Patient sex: M
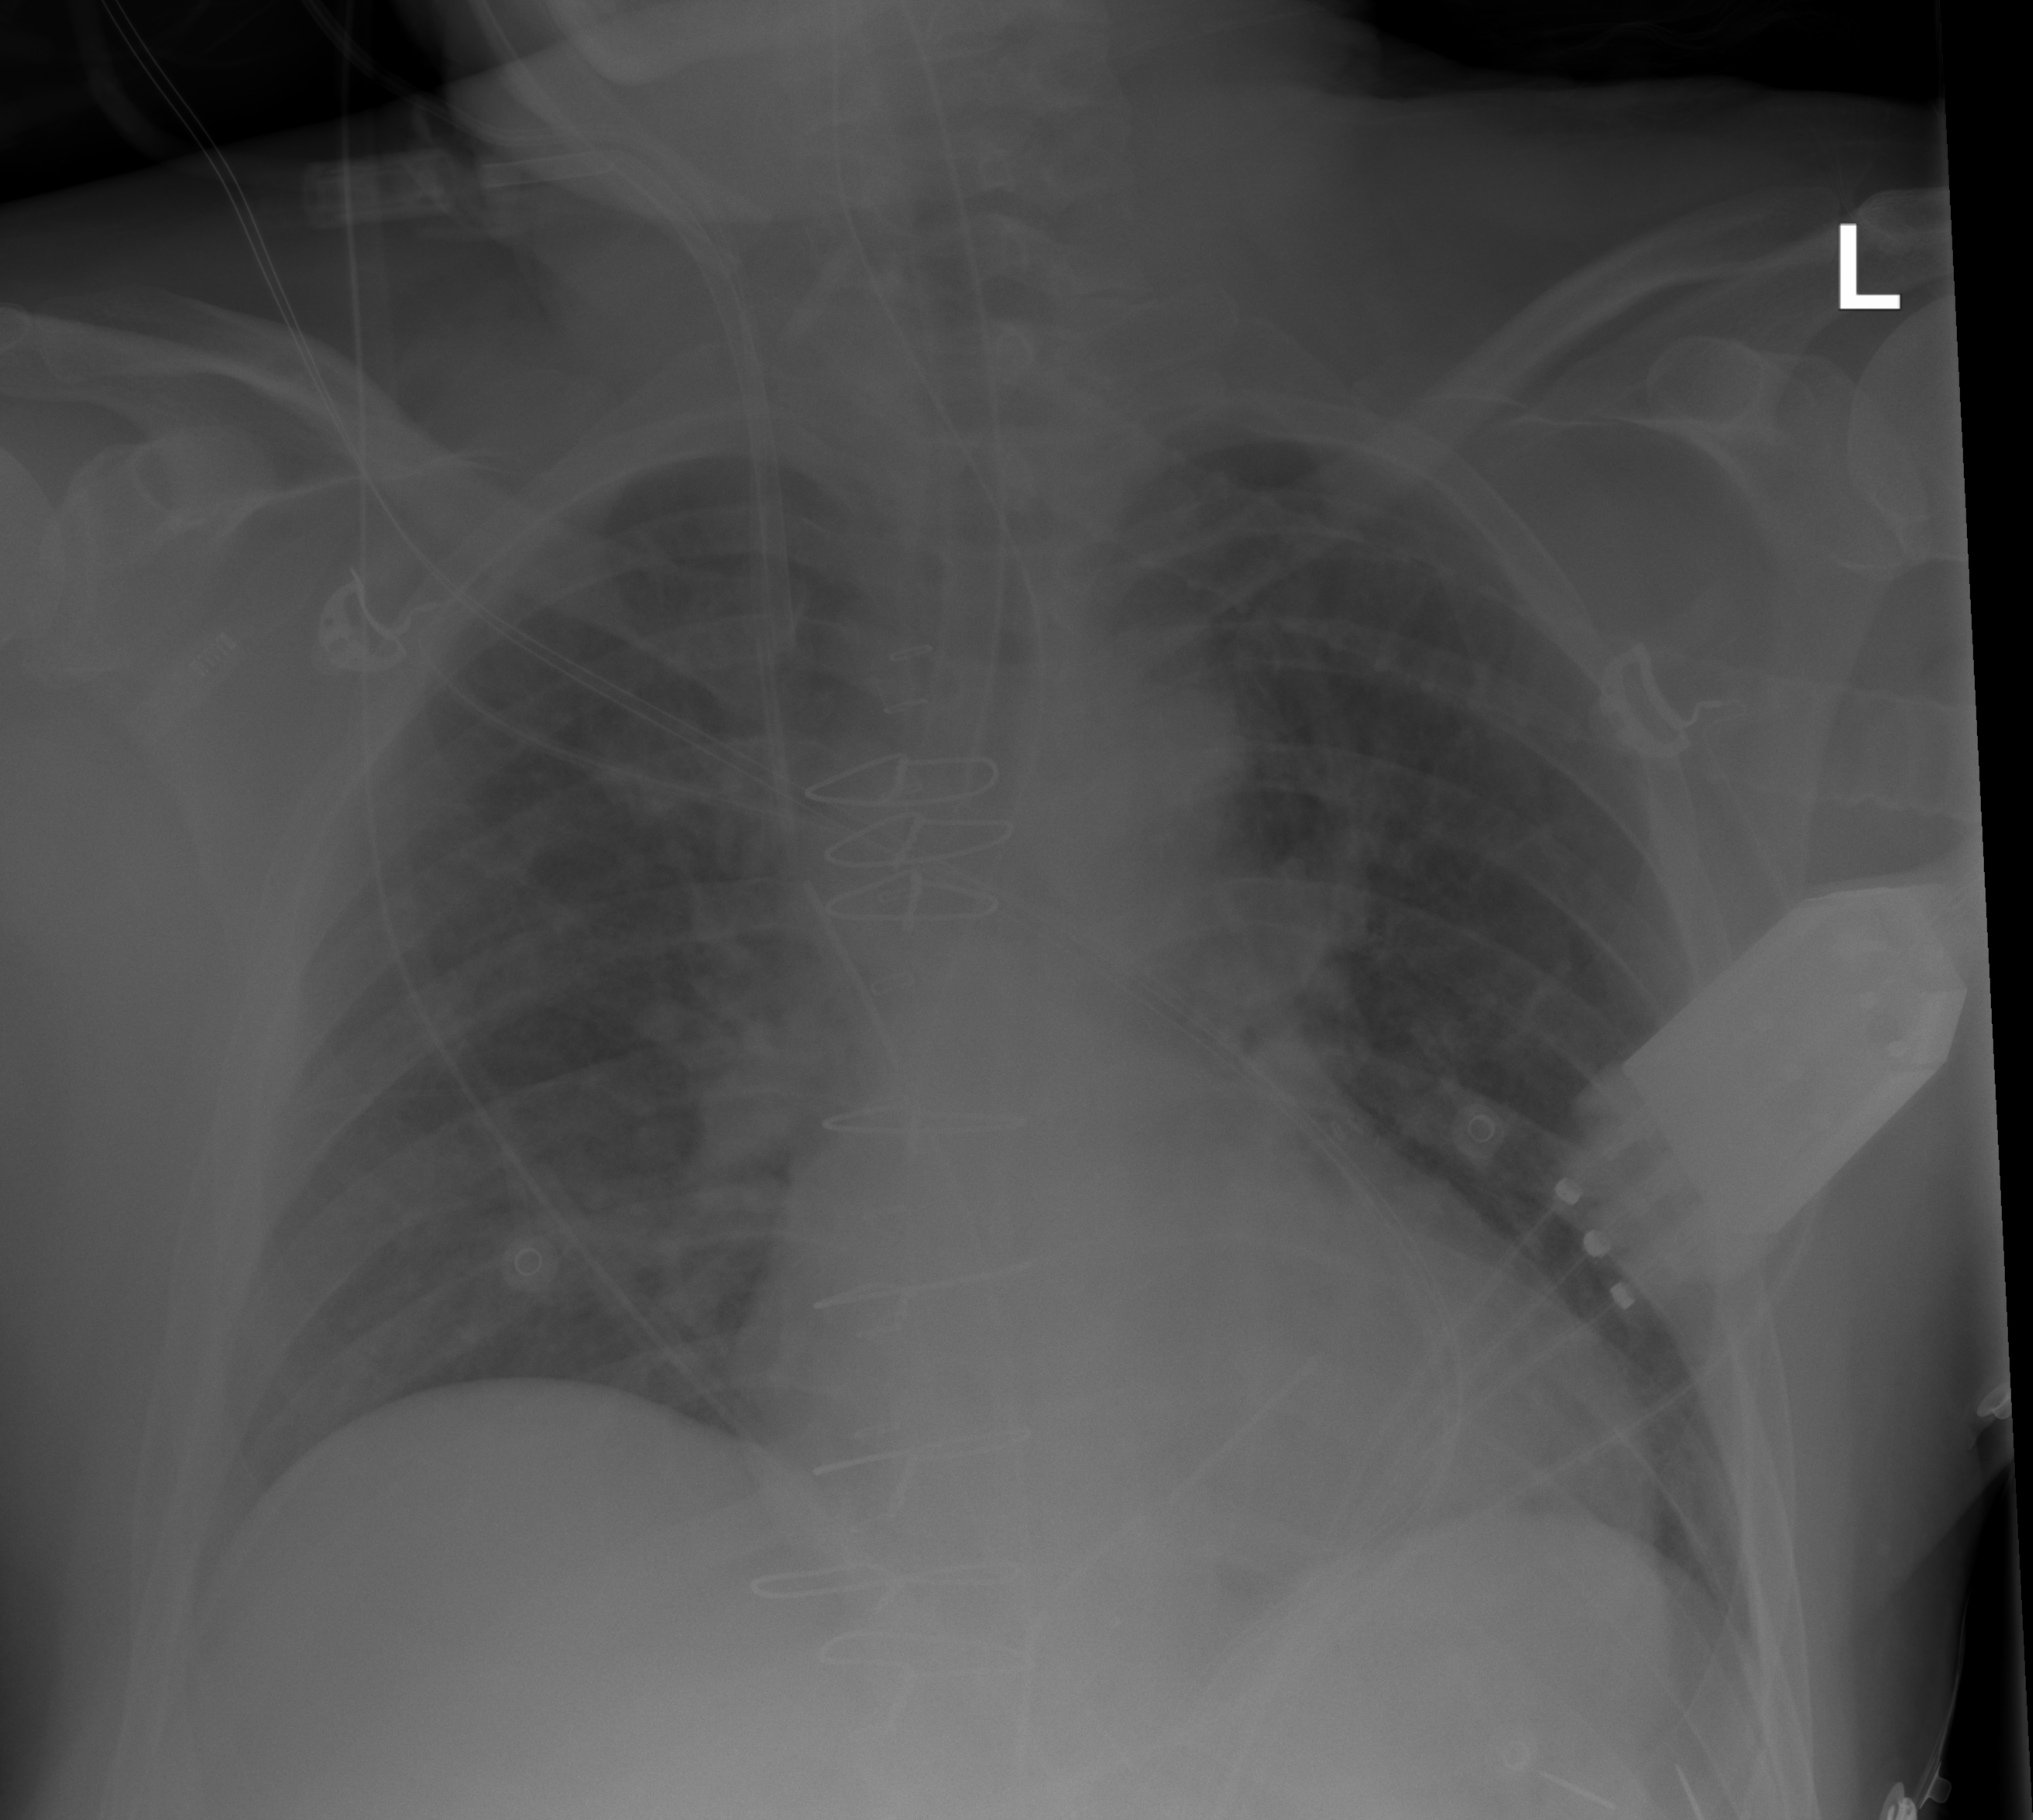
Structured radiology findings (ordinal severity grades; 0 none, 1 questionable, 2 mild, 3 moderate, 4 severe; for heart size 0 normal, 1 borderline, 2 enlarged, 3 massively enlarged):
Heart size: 2
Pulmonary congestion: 0
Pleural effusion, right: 0
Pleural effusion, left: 0
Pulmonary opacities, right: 0
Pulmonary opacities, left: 0
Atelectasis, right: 0
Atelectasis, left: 0